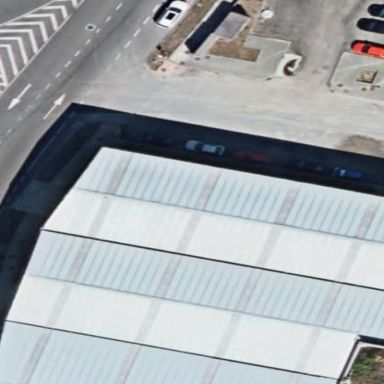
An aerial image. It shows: Warehouse.